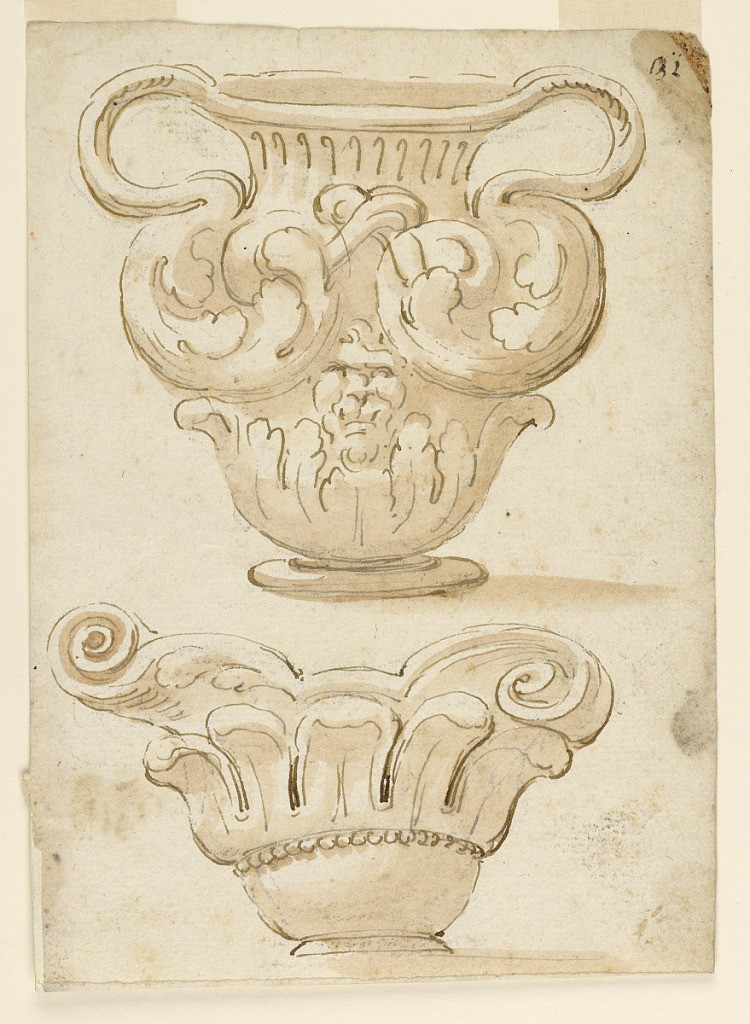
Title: Design for Two Decorative Vases
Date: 1600–1650
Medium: Graphite, pen and black ink, brush and wash on paper
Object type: Drawing
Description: A top, a full vase in elevation with serpentine handles and the suggestion of a mask. Below, the lip of a vase with scrolls.